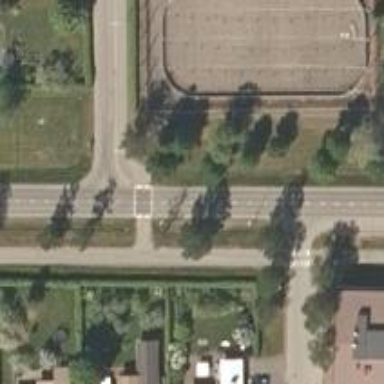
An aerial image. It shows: Asphalt footway with marked crossing.